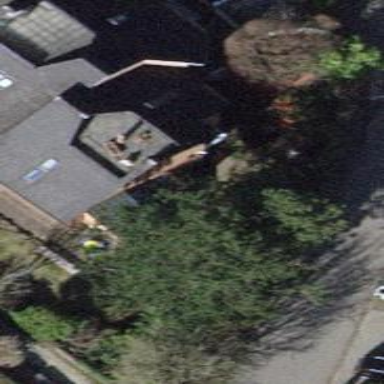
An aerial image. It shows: Building with tile roof.